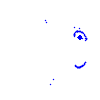
Particle: pion